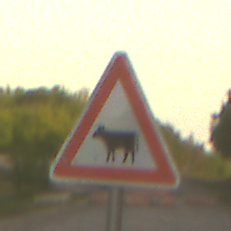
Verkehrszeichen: ViehtriebRechts
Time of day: SunriseSunset
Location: Outdoor (RoadRail)
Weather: Clear
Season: NotSpecified
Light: Natural